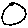
Label: circle